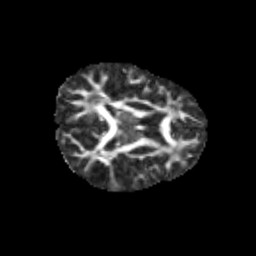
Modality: FA
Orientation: axial
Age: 11
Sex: female
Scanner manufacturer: siemens
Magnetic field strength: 3 T
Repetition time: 3.8 s
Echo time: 0.07 s